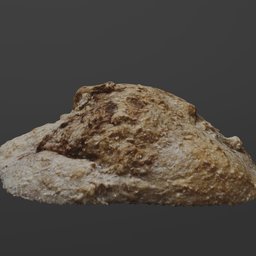
Label: nature